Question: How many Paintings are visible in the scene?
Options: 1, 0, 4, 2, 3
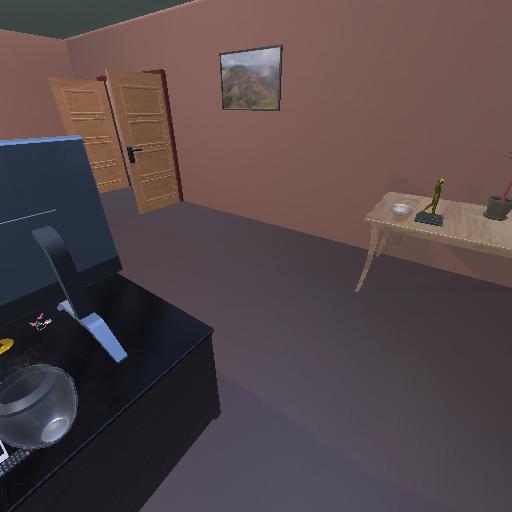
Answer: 1